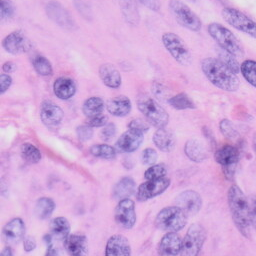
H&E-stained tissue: Skin